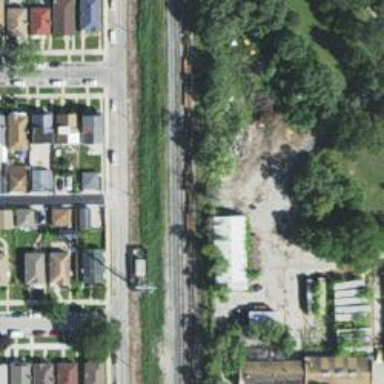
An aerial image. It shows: Railway siding with rails.